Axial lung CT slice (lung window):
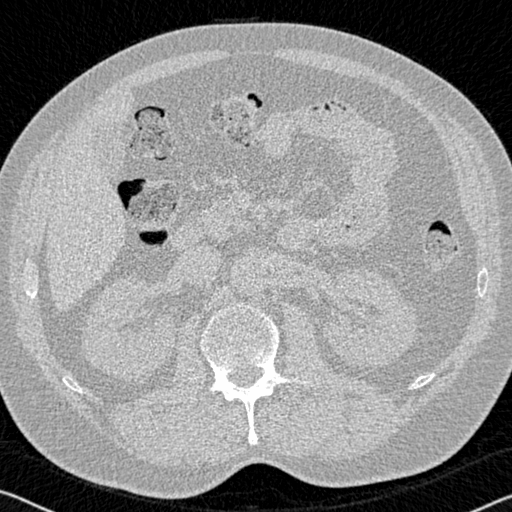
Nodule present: no